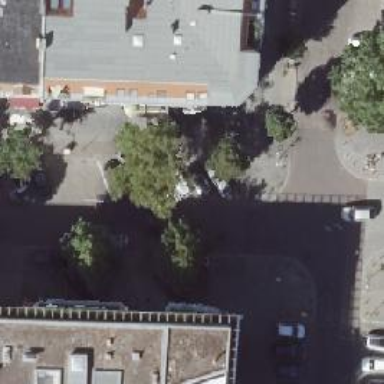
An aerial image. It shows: Living street with separate sidewalk and designated parking lane on the left side.